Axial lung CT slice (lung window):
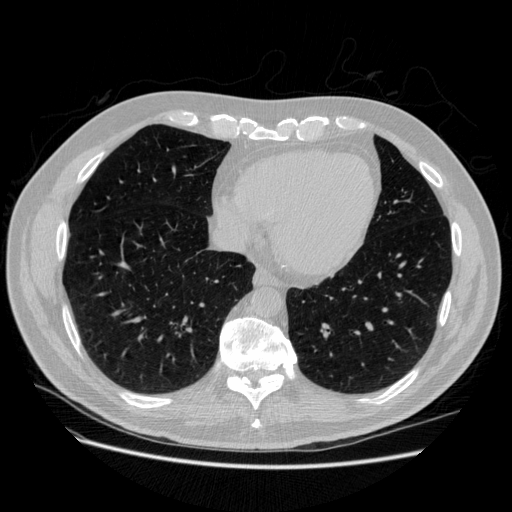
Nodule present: no